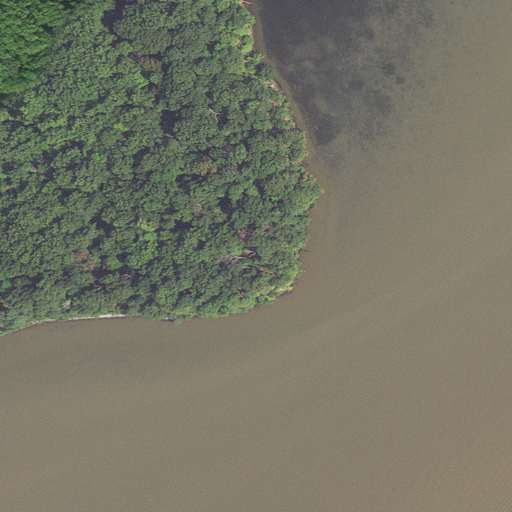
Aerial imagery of cape in Maryland named Stony Point containing open water, deciduous forest, open development, herbaceous wetlands, and mixed forest